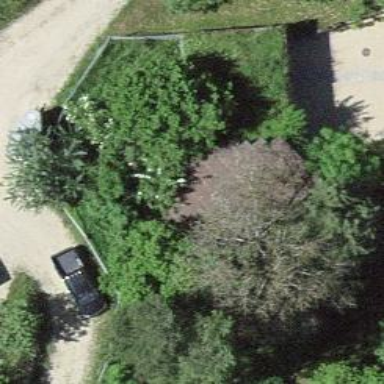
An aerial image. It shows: Garage.